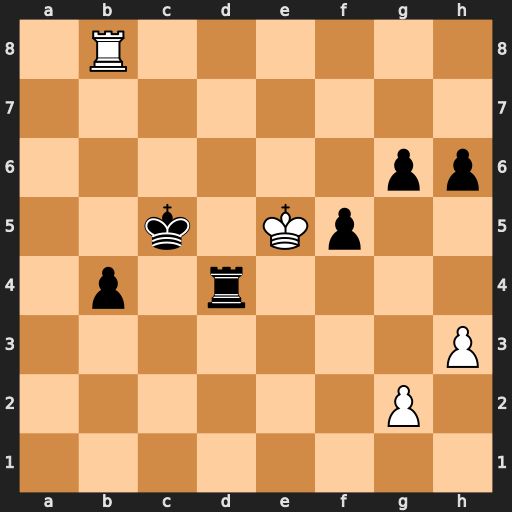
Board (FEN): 1R6/8/6pp/2k1Kp2/1p1r4/7P/6P1/8
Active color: w
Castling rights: -
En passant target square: -
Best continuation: Rc8+ Kb6 Kxd4